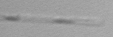
Label: Leptocylindrus